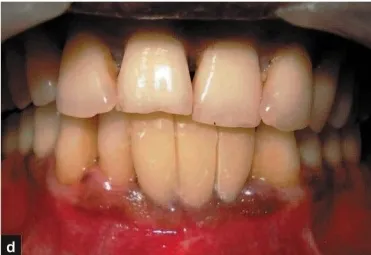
Post-operative photographs and radiograph.
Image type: medical_photograph (other_medical_photograph)